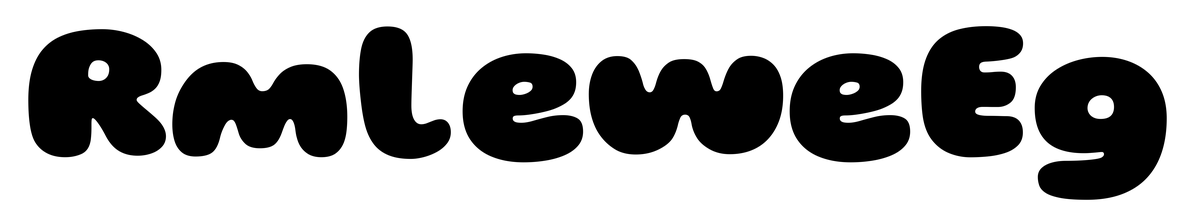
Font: Gluten_Black